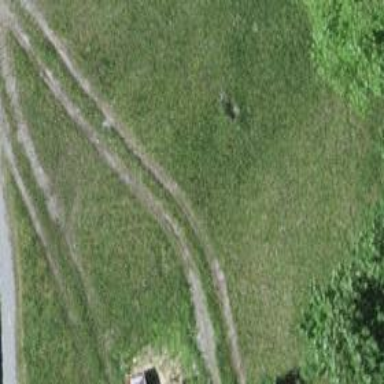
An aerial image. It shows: Compacted track road with grade3 tracktype.